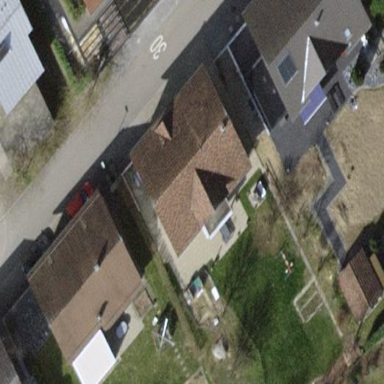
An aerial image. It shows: Detached building with gabled roof.